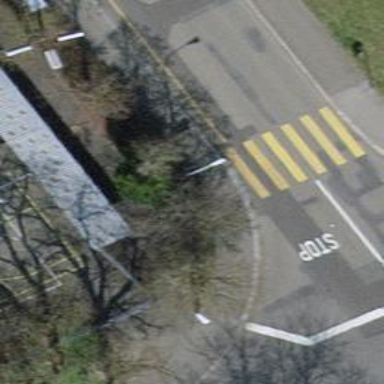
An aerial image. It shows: Kerb serving as barrier.